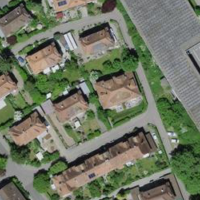
EUNIS habitat code: 57
Species observed at this site:
Grus grus